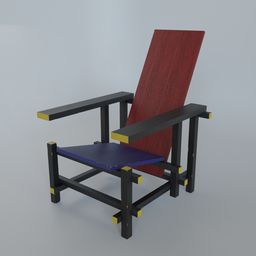
Label: furniture